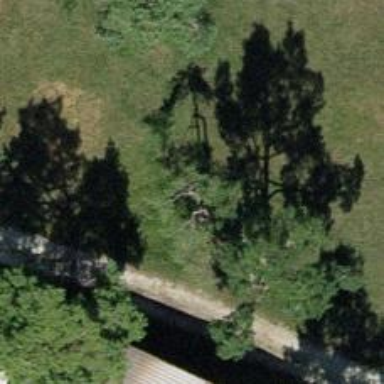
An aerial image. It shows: Needle-leaved tree in its natural environment.